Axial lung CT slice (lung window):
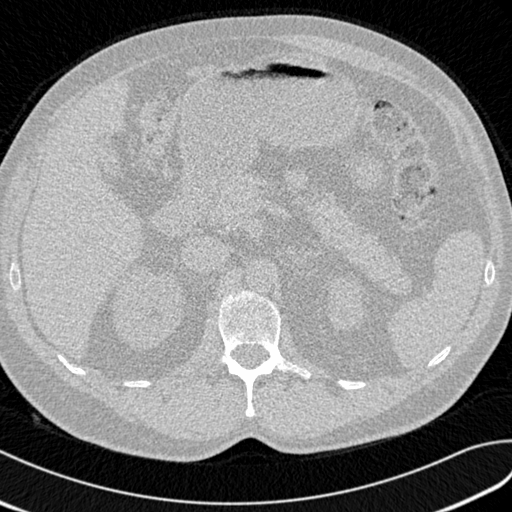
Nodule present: no